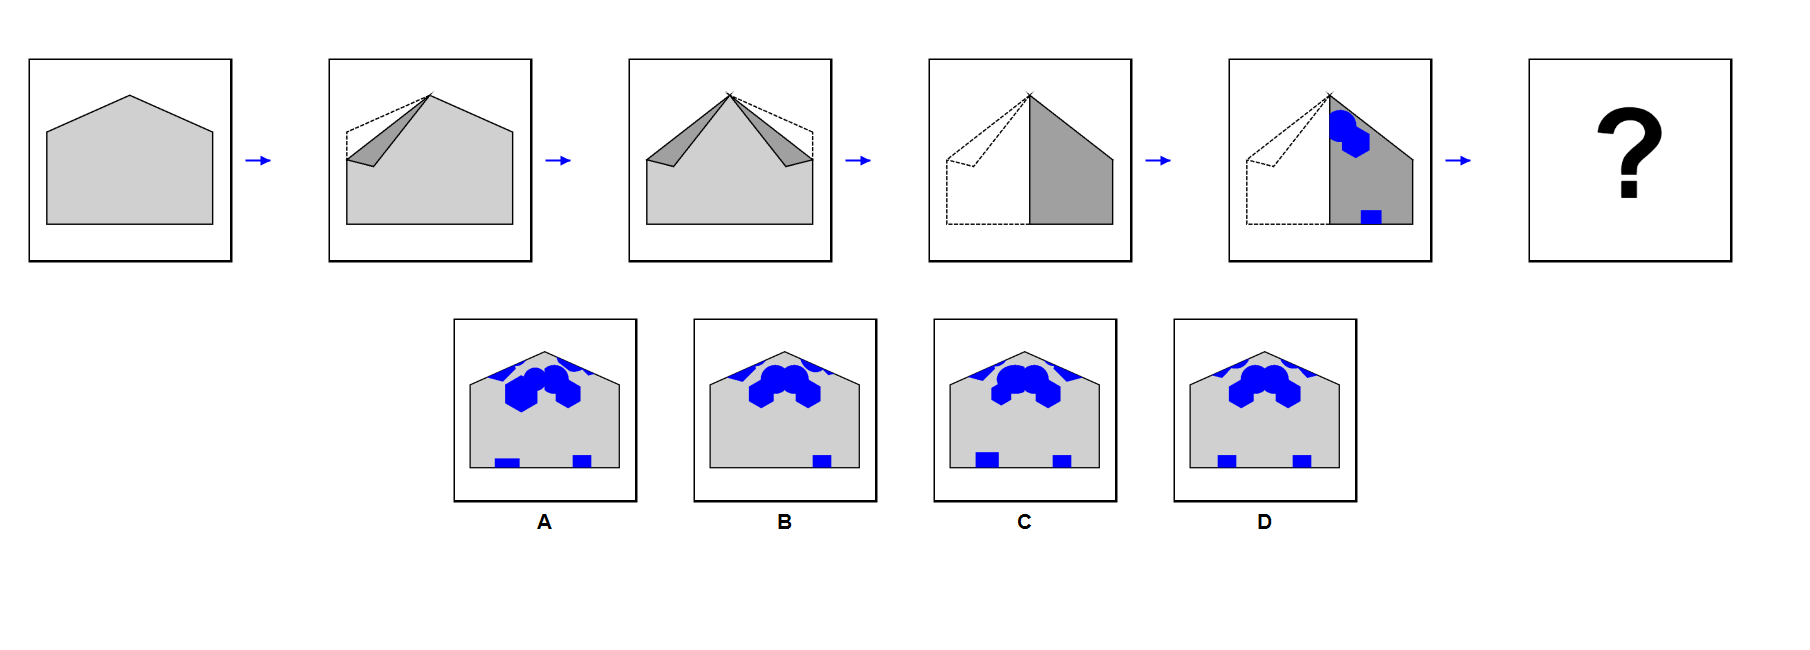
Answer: D